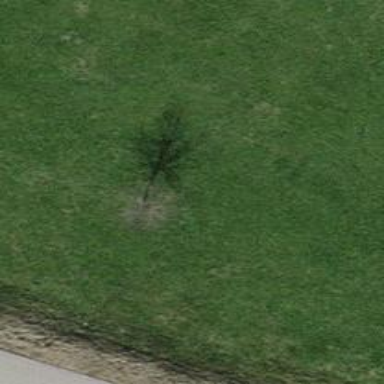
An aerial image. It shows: Shrub in its natural environment.